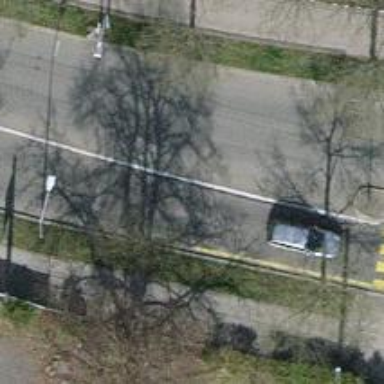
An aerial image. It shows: Secondary road with asphalt surface and sidewalks on both sides.